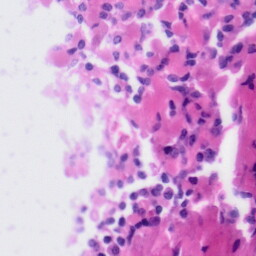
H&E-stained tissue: Tonsil